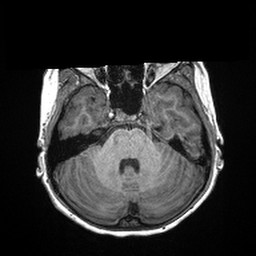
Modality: T1w
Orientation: coronal
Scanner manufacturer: siemens
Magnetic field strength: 3 T
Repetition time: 2.3 s
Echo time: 0.00298 s